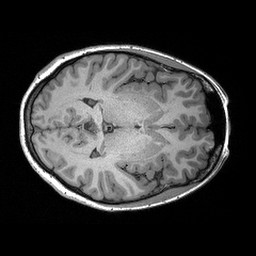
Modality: T1w
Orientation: axial
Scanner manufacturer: siemens
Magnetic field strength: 3 T
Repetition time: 2.3 s
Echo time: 0.00298 s